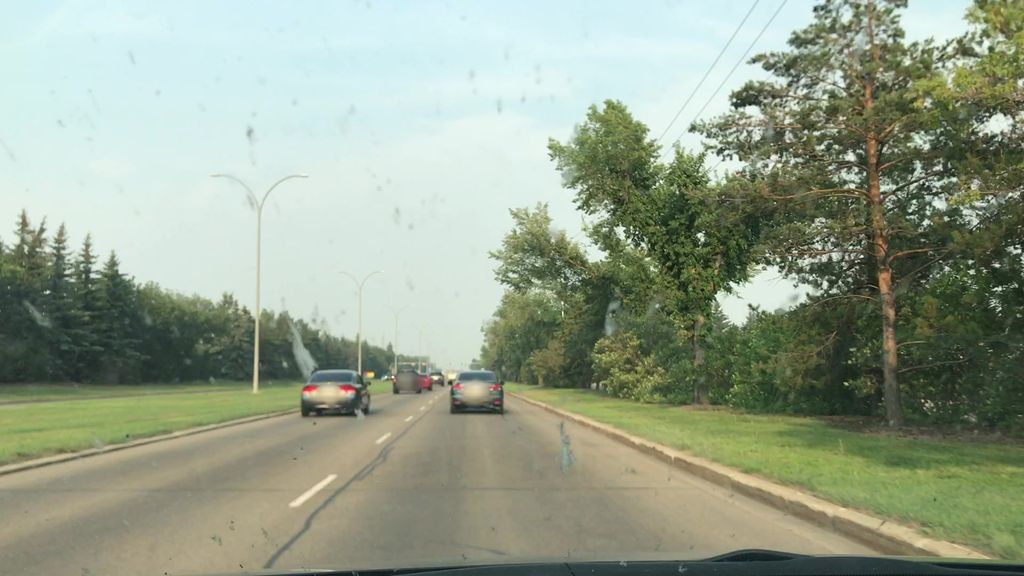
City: edmonton